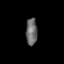
Tissue: lung
Cell type: Epithelial cells
Senescence score: 0.1949
Nuclear area (px): 301
Mean DAPI intensity: 106.478